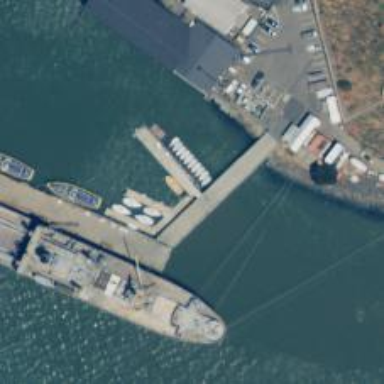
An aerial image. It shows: Pier with mooring facilities.